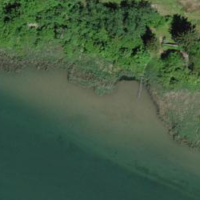
EUNIS habitat code: 15
Species observed at this site:
Allium ursinum
Impatiens parviflora